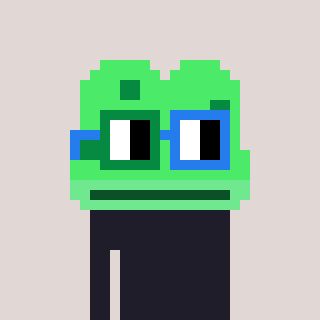
a pixel art character with square green and blue glasses, a frog-shaped head and a bege-colored body on a warm background